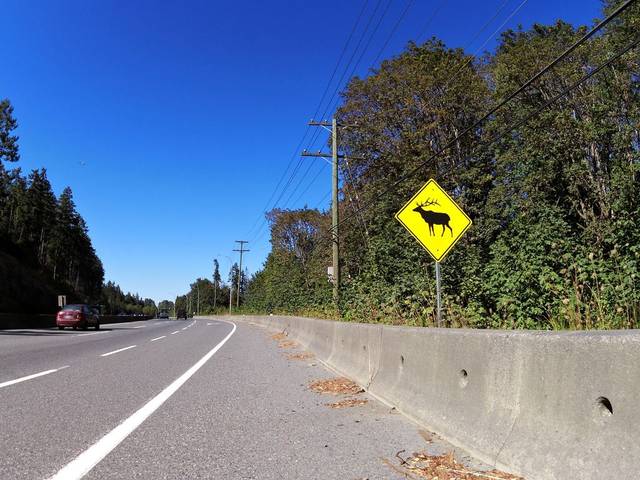
Region: Canada
Coordinates: 49.025, -123.861